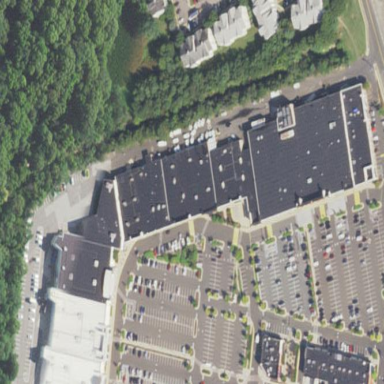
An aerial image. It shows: Retail building.